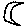
Label: moon